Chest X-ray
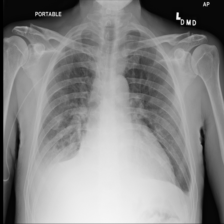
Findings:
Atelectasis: negative
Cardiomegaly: negative
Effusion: positive
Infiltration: positive
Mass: negative
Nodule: negative
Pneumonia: negative
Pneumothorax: negative
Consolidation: negative
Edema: negative
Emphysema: negative
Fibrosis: negative
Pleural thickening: negative
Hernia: negative